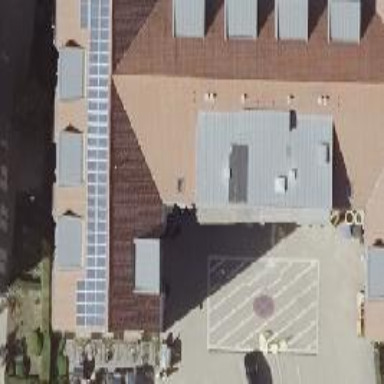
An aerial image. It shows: Office building with gabled roof.